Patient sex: M
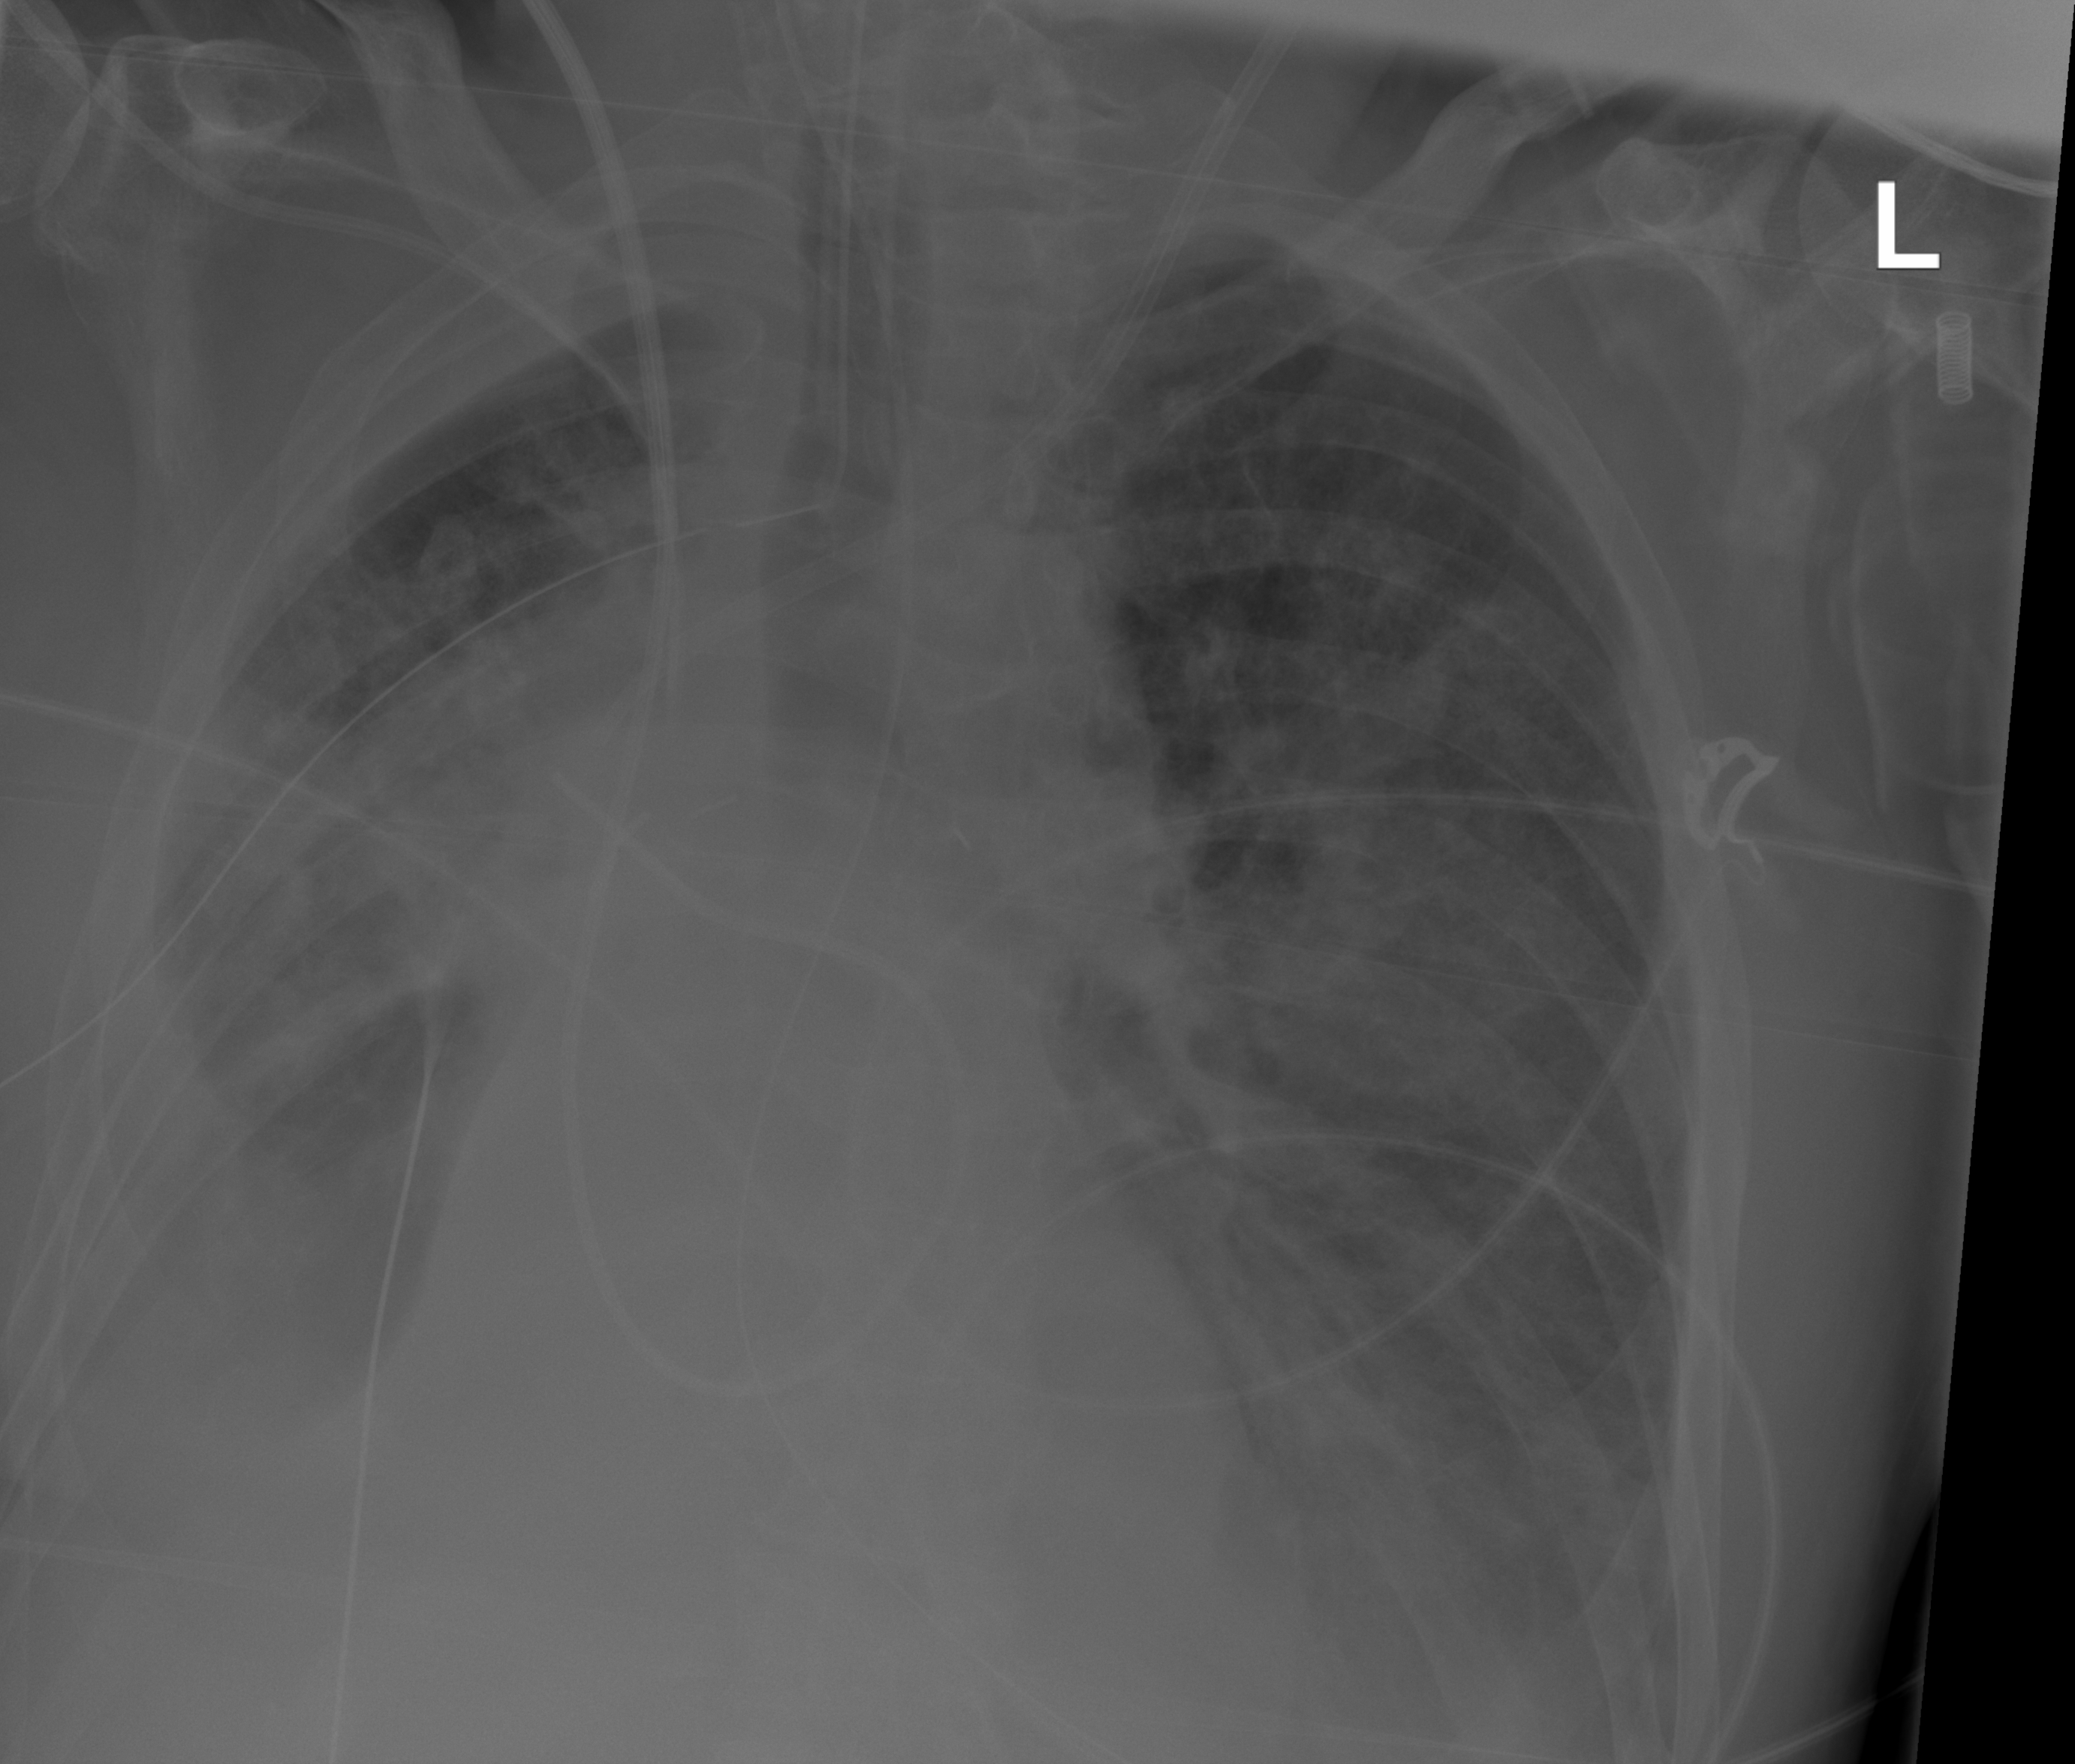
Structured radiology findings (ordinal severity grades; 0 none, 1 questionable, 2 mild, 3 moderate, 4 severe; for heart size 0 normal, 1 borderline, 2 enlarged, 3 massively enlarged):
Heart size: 1
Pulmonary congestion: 2
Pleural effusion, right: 4
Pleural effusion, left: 3
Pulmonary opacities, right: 3
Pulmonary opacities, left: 3
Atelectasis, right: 3
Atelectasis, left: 2